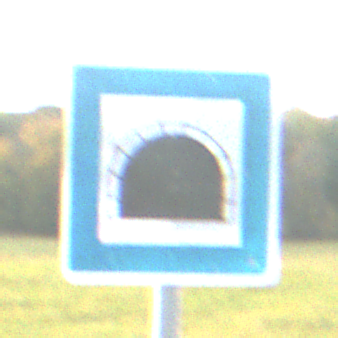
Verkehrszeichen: Tunnel
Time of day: SunriseSunset
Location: Outdoor (Nature)
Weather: PartlyCloudy
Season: NotSpecified
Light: Natural